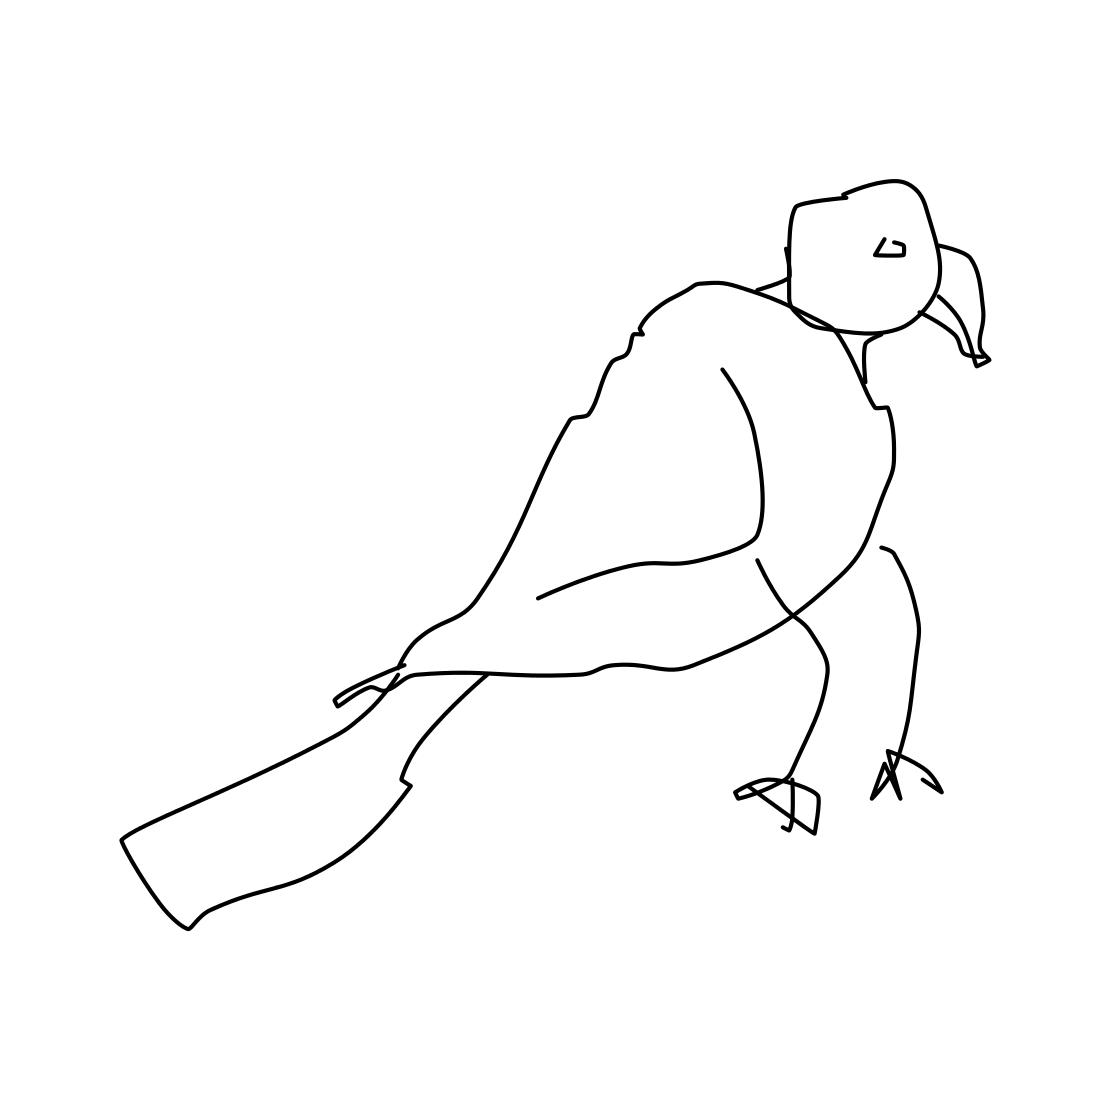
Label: parrot